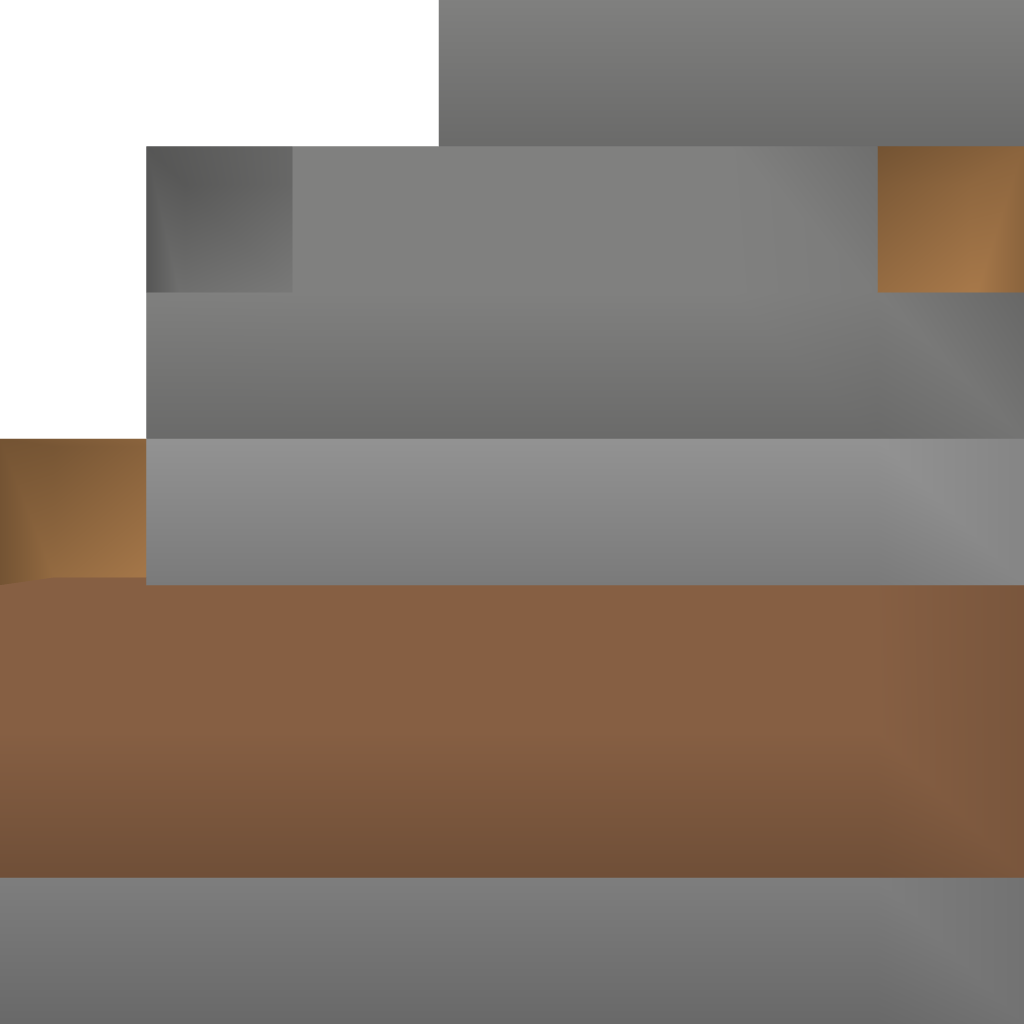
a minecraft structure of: Drum Set